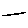
Label: line